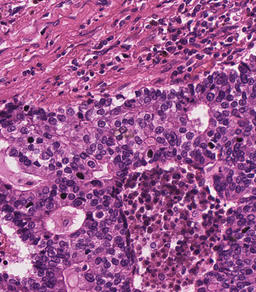
Tumor epithelial tissue: yes
Tumor-associated stroma tissue: yes
Normal tissue: no